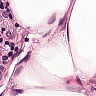
Metastatic tissue present: no